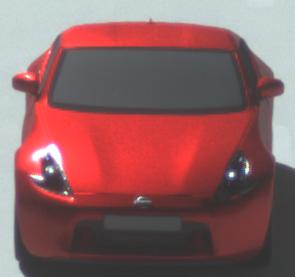
Make: Nissan
Model: 370Z Coupé
Detailed model: 370Z (Z34) Coupé
Model produced from: 2009/12
Model produced until: 2013/03
Doors: 3
Color: red
Road condition: dry road
Daytime: morning or afternoon
Contrast: high contrast